Current action and preconditions to check: path_clear

Your task: For each precondition in the list above, predict whether it will hold at this action.

Consider the current scene as observed from the mobile robot's camera, and analyze the predicted future states of all dynamic agents (e.g., people, animals, vehicles, or any moving entities) within the NEXT SECOND.

IMPORTANT: Only answer "very likely" if you are absolutely certain—based on strong, clear evidence—that a dynamic agent will violate the precondition in the predicted future state. Do NOT answer "very likely" for unlikely, ambiguous, or low-probability risks.

Ask yourself for each precondition: Is there a high probability, with clear and convincing evidence, that the predicted future states of any dynamic agent will interfere with the predicted future state of the currently executing action within the NEXT SECOND, causing that precondition to fail?

Assess the risk level based on these predictions. Use "likely" or "very likely" if motions create a clear risk of interference.

Use "neutral" or "improbable" if agents are nearby but their predicted paths are clearly diverging or non-conflicting.

Failure Risk Categories: "very improbable", "improbable", "neutral", "likely", "very likely"

Answer Format: Output ONLY the probability_of_failure value from these categories: "very improbable", "improbable", "neutral", "likely", "very likely"

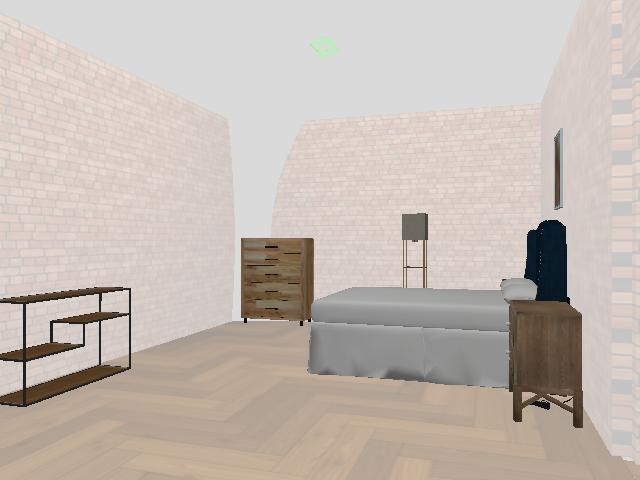

Answer: very improbable